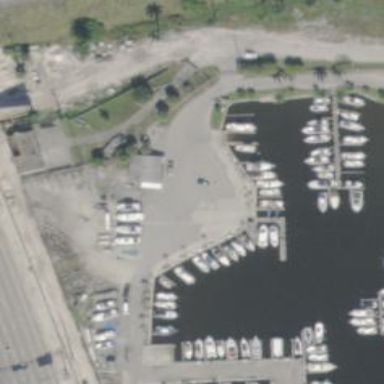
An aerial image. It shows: Slipway on leisure land.